Field crop: tomato
Growth stage: 1
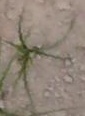
Species: cyperus